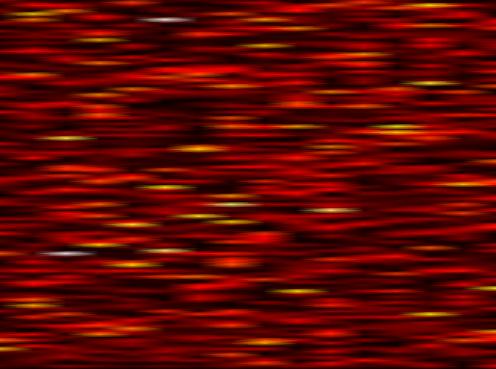
Label: UFMC